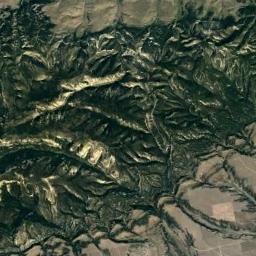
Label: mountain